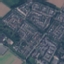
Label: Residential